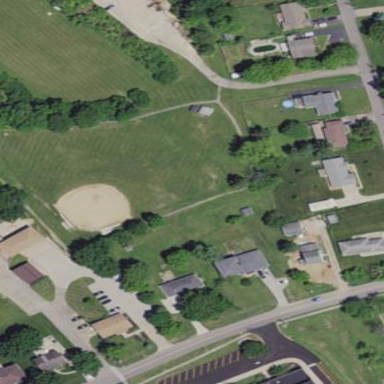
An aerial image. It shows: Baseball pitch for leisure land activities.